Question: My Android Studio (0.4.3 now) often displays a message that is ready to update, but the alert does not have an "Update and Restart" button:

I want to install this update but I don't know how I can do this. After I click the "Remind Me Later" button few times, the fourth button on the left is sometimes visible, allowing me to download and install the update. I haven't discovered any pattern when this button shows up and when it doesn't.
Why isn't it always visible?
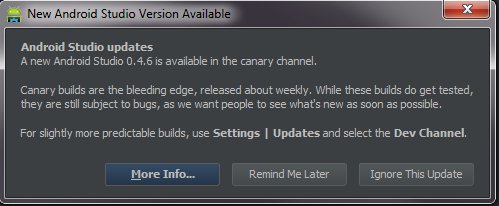
Answer: I have found a temporary solution for this problem (until they release a fix for it).
1. When Android Studio opens and the update popup shows up without the button, close it with the X button.
2. Press Ctrl+Shift+A to open action search dialog, enter Event Log and open it.
3. There will be a message telling that Android Studio is ready to update and the word update is a link that will open a window with an Update and restart button.